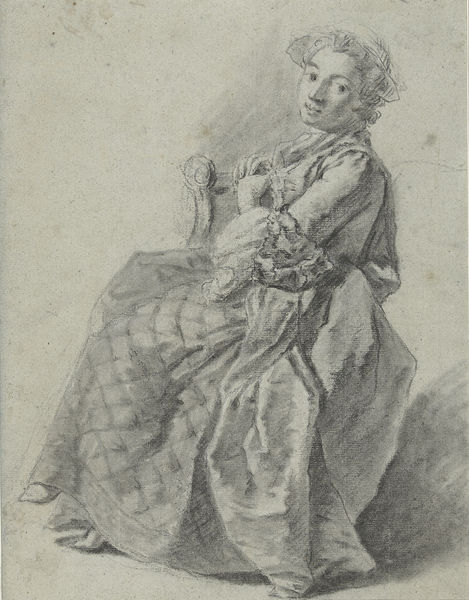
Titel: Studie van een zittende jonge vrouw, naar links
Künstler: Etienne Jeaurat
Standort: Amsterdam
Institution: Rijksmuseum
Schlagwörter: hand, schatten, frau, kleid, stuhl, zeichnung, ärmel, hände, porträt, sessel, sitzend, blatt, lächeln, schuhe, leer, freude, entwurf